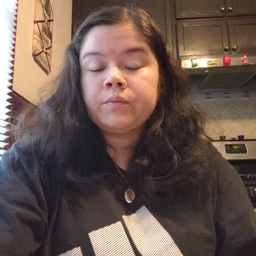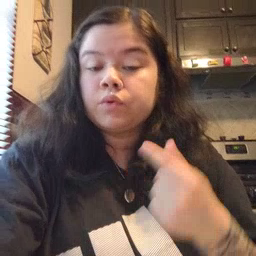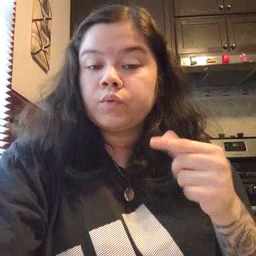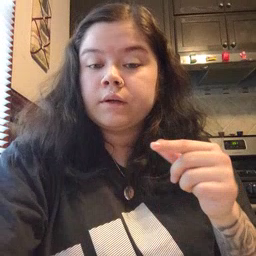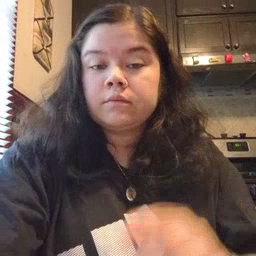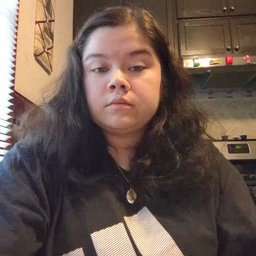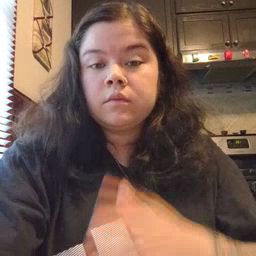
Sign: green